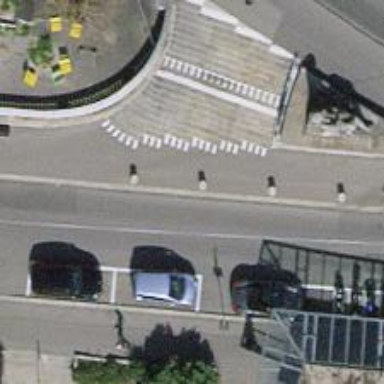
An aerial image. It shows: Bollard barrier.